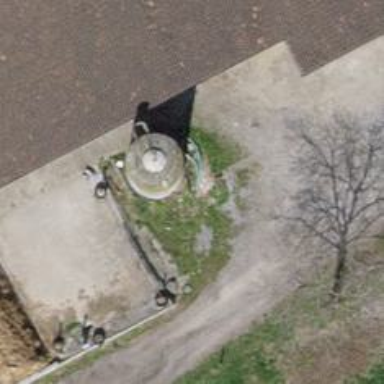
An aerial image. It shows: Silo.